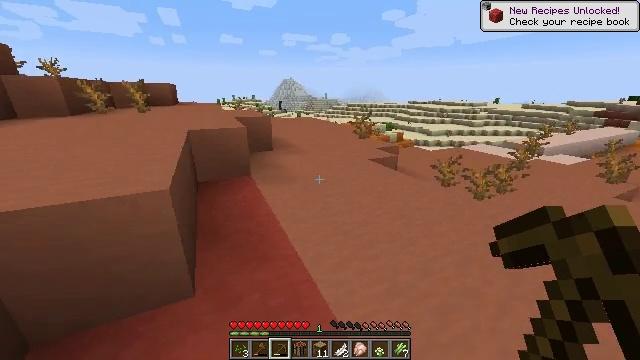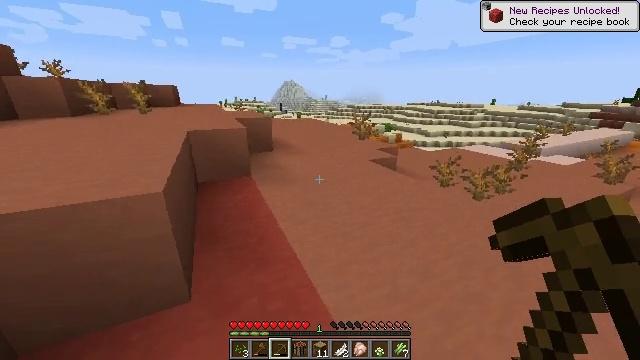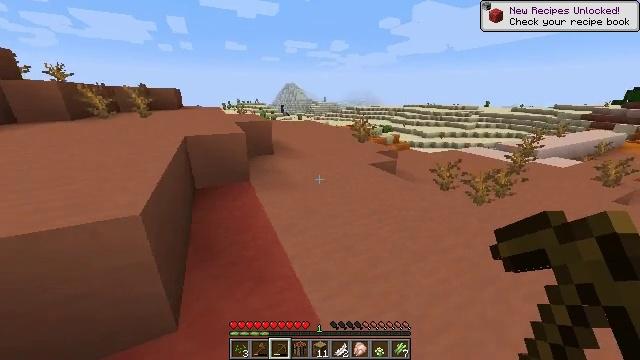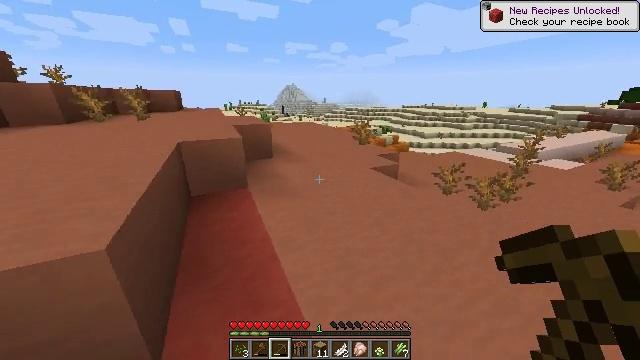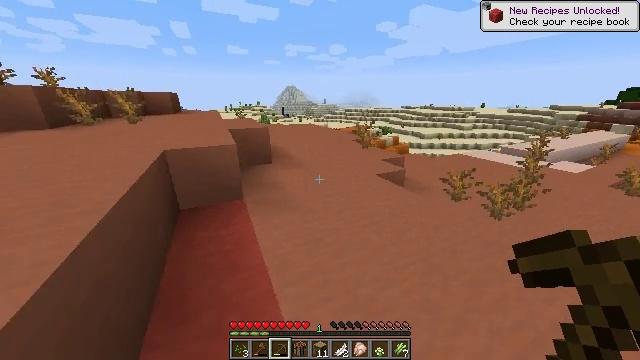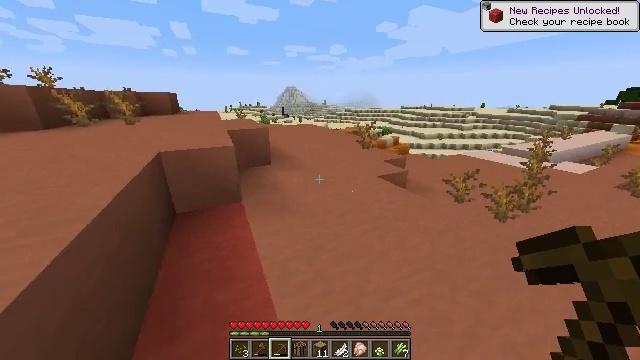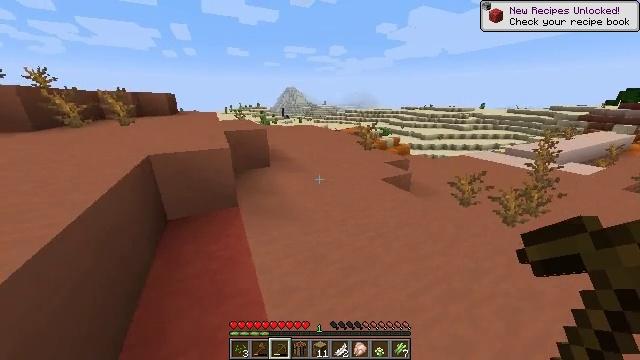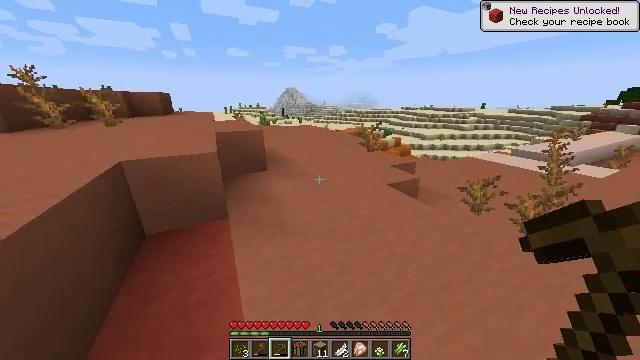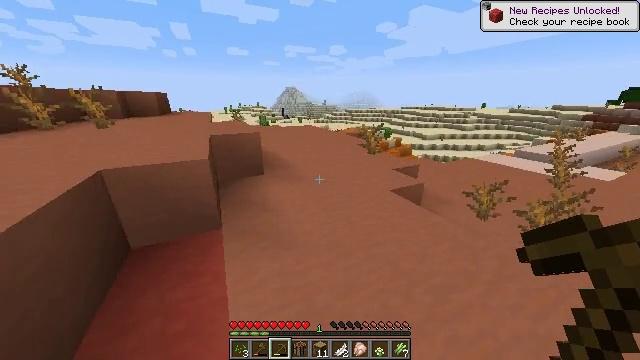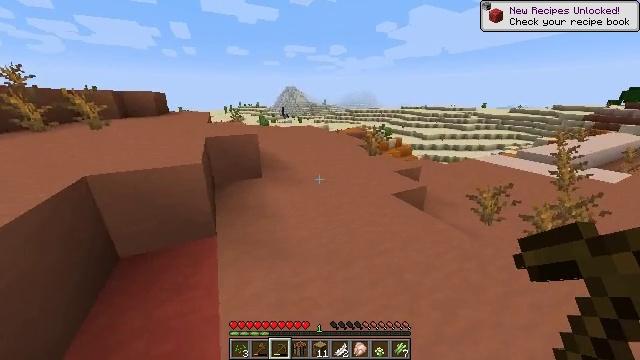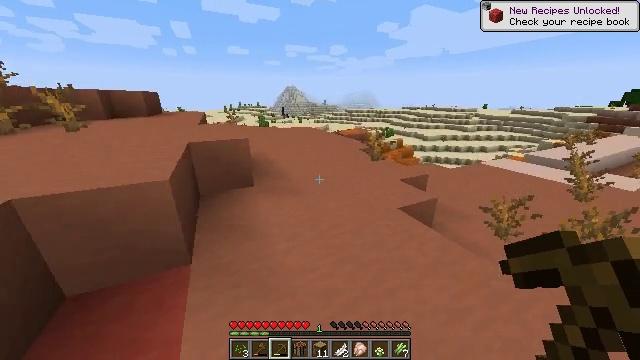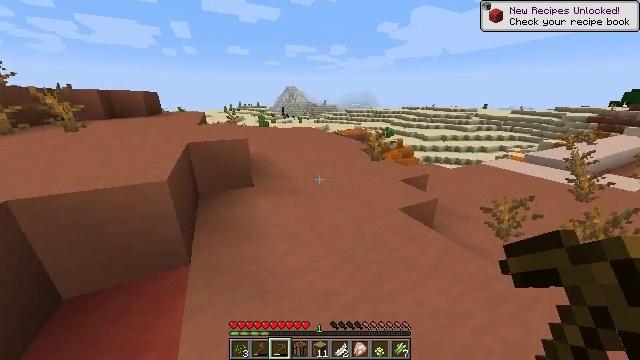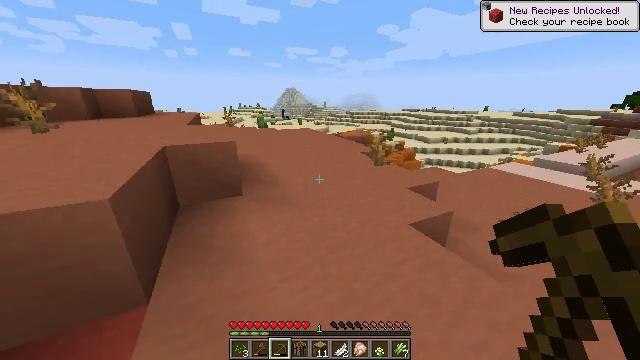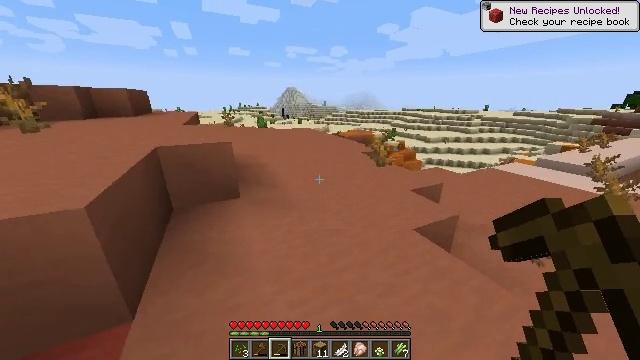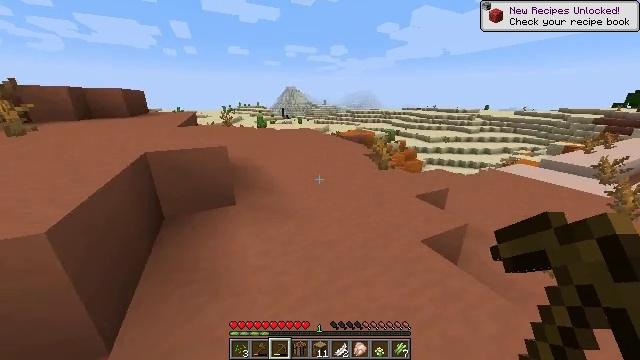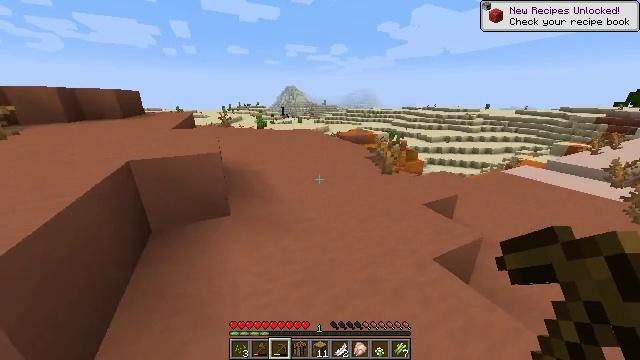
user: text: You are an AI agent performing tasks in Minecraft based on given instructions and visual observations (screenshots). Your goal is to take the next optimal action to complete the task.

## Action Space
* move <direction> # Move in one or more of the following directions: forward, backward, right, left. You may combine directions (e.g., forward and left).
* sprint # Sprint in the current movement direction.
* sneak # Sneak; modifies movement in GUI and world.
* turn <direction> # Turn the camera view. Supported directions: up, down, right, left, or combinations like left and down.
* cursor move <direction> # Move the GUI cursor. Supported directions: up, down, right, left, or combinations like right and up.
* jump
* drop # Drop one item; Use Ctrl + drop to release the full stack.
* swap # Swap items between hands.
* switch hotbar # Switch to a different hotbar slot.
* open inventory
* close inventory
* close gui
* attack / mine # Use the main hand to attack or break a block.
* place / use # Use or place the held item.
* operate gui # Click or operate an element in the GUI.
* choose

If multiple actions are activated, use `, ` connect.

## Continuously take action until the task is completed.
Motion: motion action
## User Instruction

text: Gather a dead bush.
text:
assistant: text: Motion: move forward, sprint
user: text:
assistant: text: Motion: move forward, sprint
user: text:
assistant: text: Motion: move forward, sprint
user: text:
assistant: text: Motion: move forward, sprint
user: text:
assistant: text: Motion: move forward, sprint
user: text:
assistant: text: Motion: move forward, sprint
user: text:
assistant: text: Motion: move forward, sprint
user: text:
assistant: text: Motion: move forward, sprint
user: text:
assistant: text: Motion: move forward, sprint
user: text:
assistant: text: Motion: move forward, sprint
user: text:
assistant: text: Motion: move forward, sprint
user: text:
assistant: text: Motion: move forward, sprint
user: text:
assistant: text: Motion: move forward, sprint
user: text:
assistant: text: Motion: move forward, sprint
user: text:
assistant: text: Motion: move forward, sprint
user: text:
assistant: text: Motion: move forward, sprint
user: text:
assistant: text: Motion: move forward, sprint
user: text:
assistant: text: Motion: move forward, sprint
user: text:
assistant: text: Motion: move forward, sprint
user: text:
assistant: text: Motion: move forward, sprint
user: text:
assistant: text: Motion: move forward, sprint
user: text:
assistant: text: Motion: move forward, sprint
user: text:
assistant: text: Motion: move forward, sprint
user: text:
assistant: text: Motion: move forward, sprint
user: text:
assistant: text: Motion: move forward, sprint
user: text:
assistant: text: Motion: move forward, sprint
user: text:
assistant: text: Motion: move forward, sprint
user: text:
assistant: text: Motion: move forward, sprint
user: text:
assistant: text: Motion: move forward, sprint
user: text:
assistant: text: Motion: move forward, sprint